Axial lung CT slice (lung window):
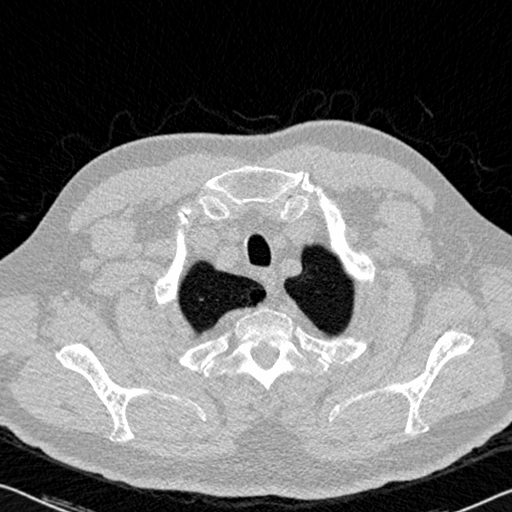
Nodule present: no